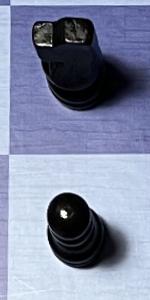
Label: Pawn_Black